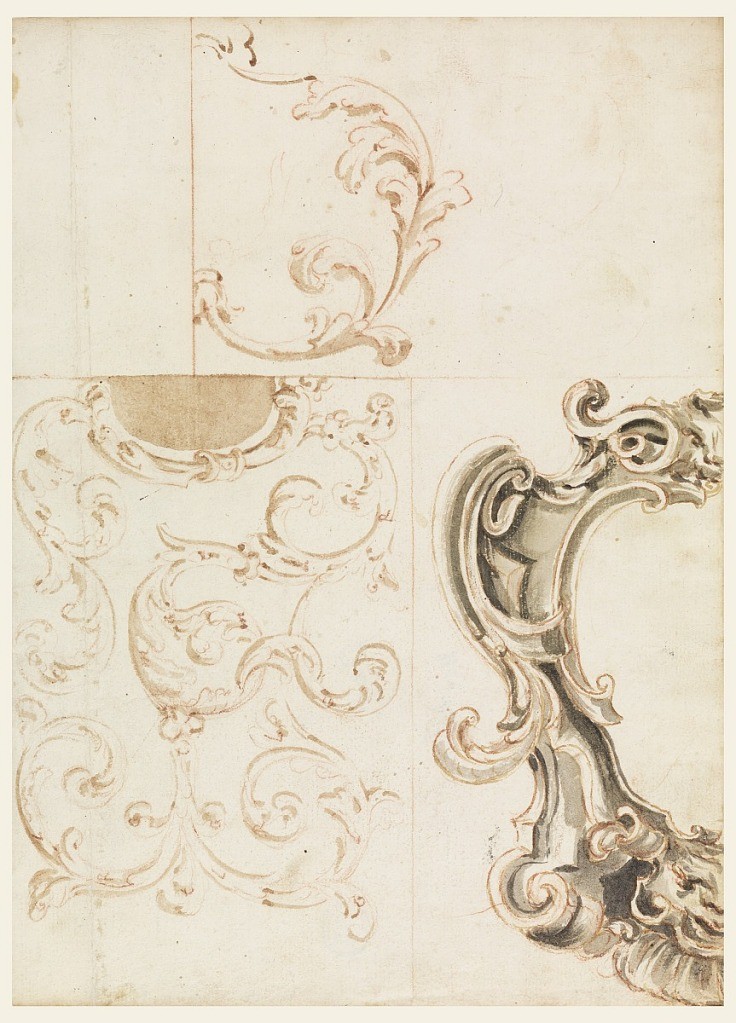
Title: Decoration of an Oblong Panel and an Escutcheon
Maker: Filippo Marchionni, Italian, 1732–1805
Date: ca. 1725
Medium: Red crayon, brush and brown watercolor and wash on laid paper
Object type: Drawing
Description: Vertical rectangle. Top center: first section of an acanthus rinceau. Bottom left, horizontally: the right half is shown. Two acanthus rinceaux originating from the scrollwork frame of an ovoidal medallion. Bottom right: the left half of a scrollwork escutcheon with a lion mask on top, a fans mark at the bottom. Framing red lines.